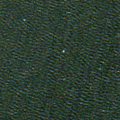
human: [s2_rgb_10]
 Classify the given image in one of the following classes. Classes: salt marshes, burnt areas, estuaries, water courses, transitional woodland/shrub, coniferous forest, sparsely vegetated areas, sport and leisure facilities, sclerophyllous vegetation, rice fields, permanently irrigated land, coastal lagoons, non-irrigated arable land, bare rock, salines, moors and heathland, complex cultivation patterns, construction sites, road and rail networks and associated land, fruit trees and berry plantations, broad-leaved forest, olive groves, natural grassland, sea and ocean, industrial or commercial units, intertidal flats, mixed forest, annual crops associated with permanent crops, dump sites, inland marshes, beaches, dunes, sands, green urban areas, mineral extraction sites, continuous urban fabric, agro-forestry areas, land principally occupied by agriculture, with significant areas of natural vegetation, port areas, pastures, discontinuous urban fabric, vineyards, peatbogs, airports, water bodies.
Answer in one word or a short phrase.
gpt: sea and ocean